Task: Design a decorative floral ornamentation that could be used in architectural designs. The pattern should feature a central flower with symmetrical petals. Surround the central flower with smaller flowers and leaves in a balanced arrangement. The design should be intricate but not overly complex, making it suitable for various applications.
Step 1549:
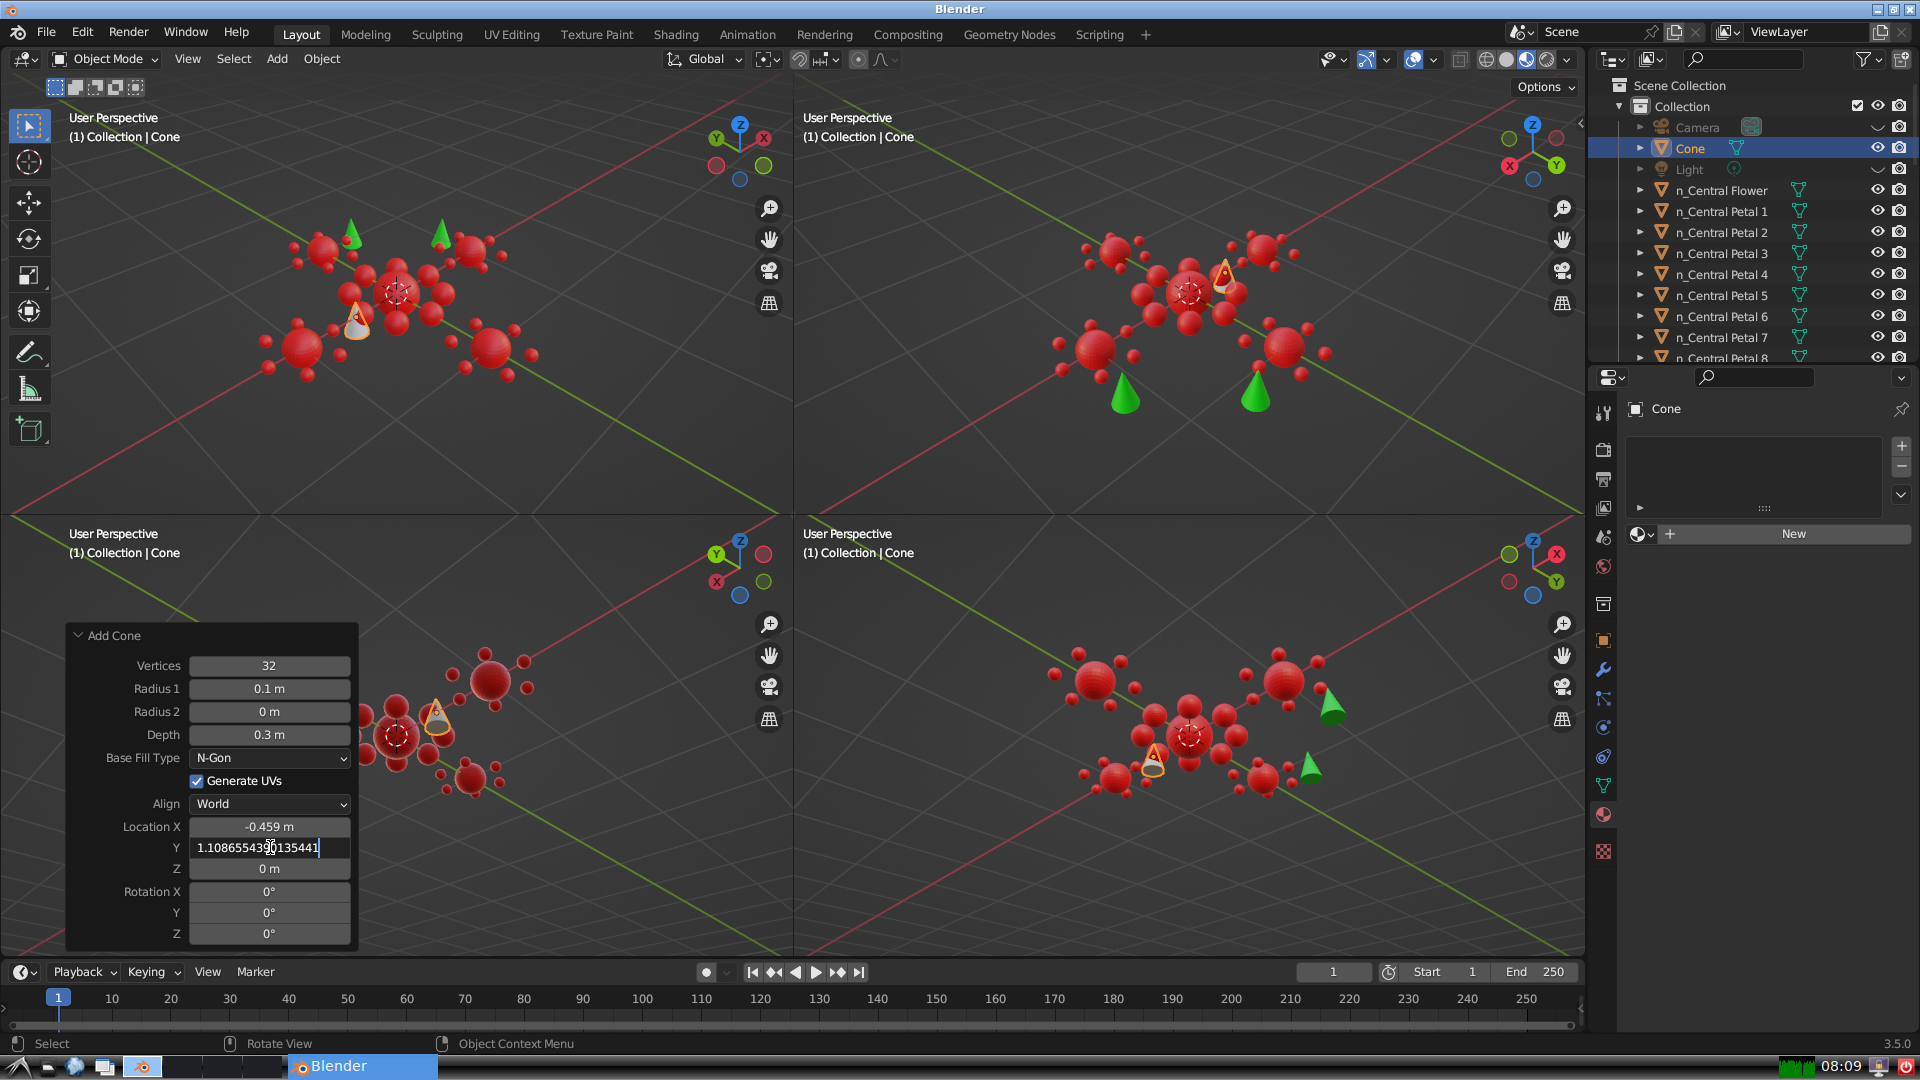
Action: {"key_press": ['Return']}